Field crop: maize
Growth stage: 2
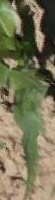
Species: maize